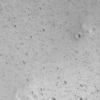
Label: not_dusty